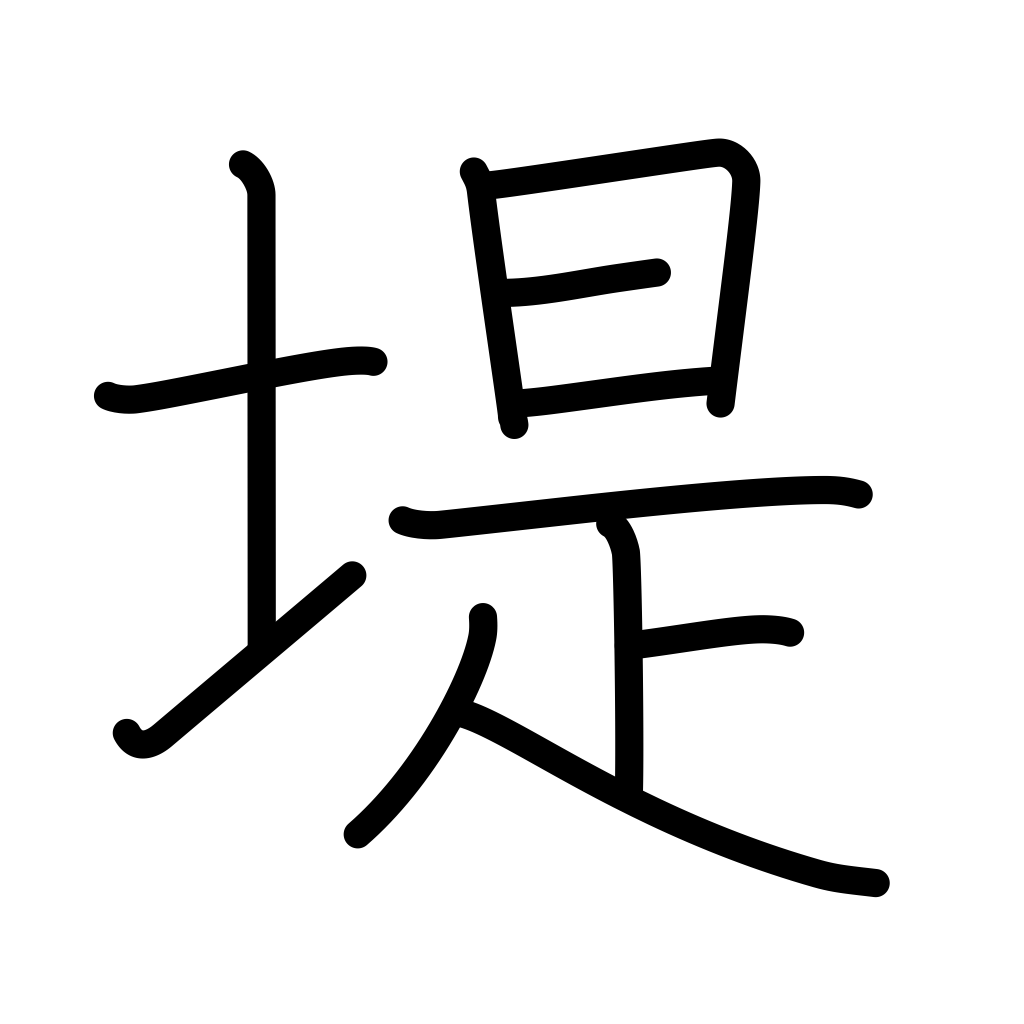
Meaning: dike, bank, embankment